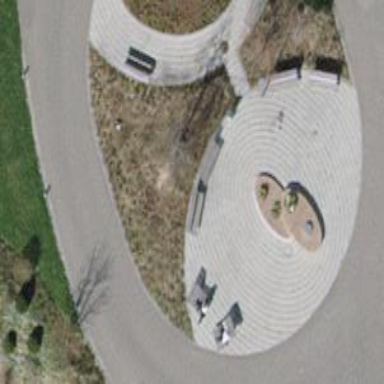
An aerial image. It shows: Brown bench in the vicinity.